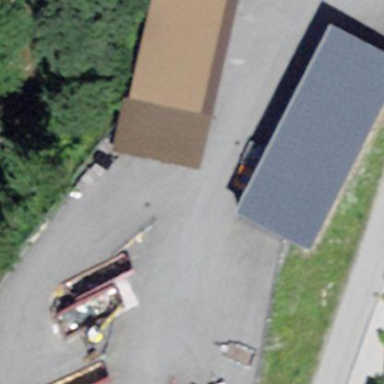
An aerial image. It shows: Recycling center for various types of waste.